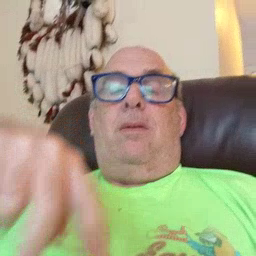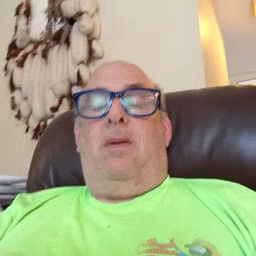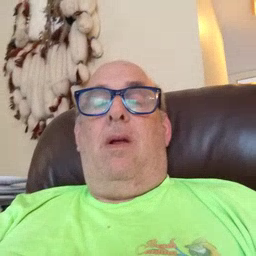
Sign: dance